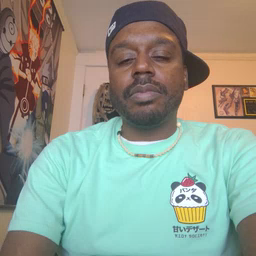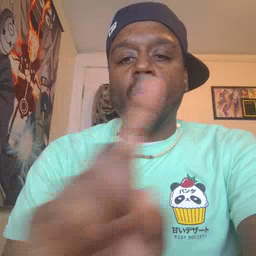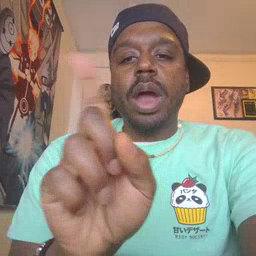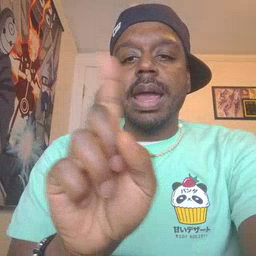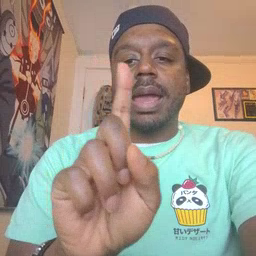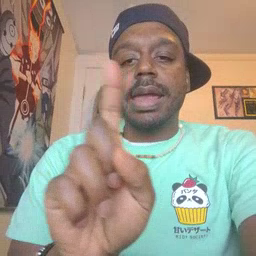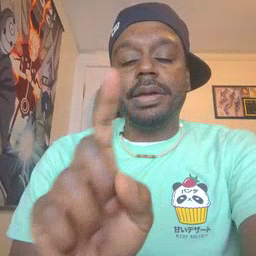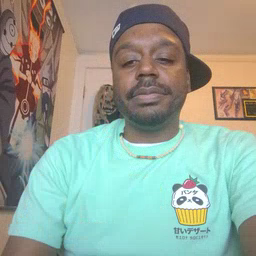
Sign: where